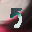
Label: 5